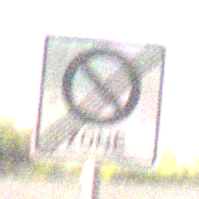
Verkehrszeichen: EndeEingeschraenktesHalteverbotZone
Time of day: MorningAfternoon
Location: Outdoor (RoadRail)
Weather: PartlyCloudy
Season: NotSpecified
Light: Natural